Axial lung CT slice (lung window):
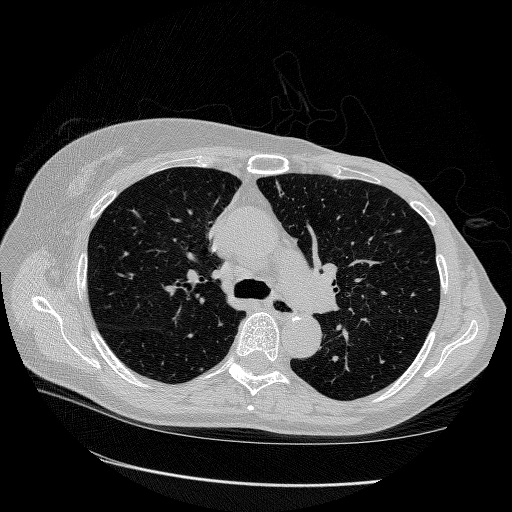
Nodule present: no